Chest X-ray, PA view. Patient: 64 years old, sex M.
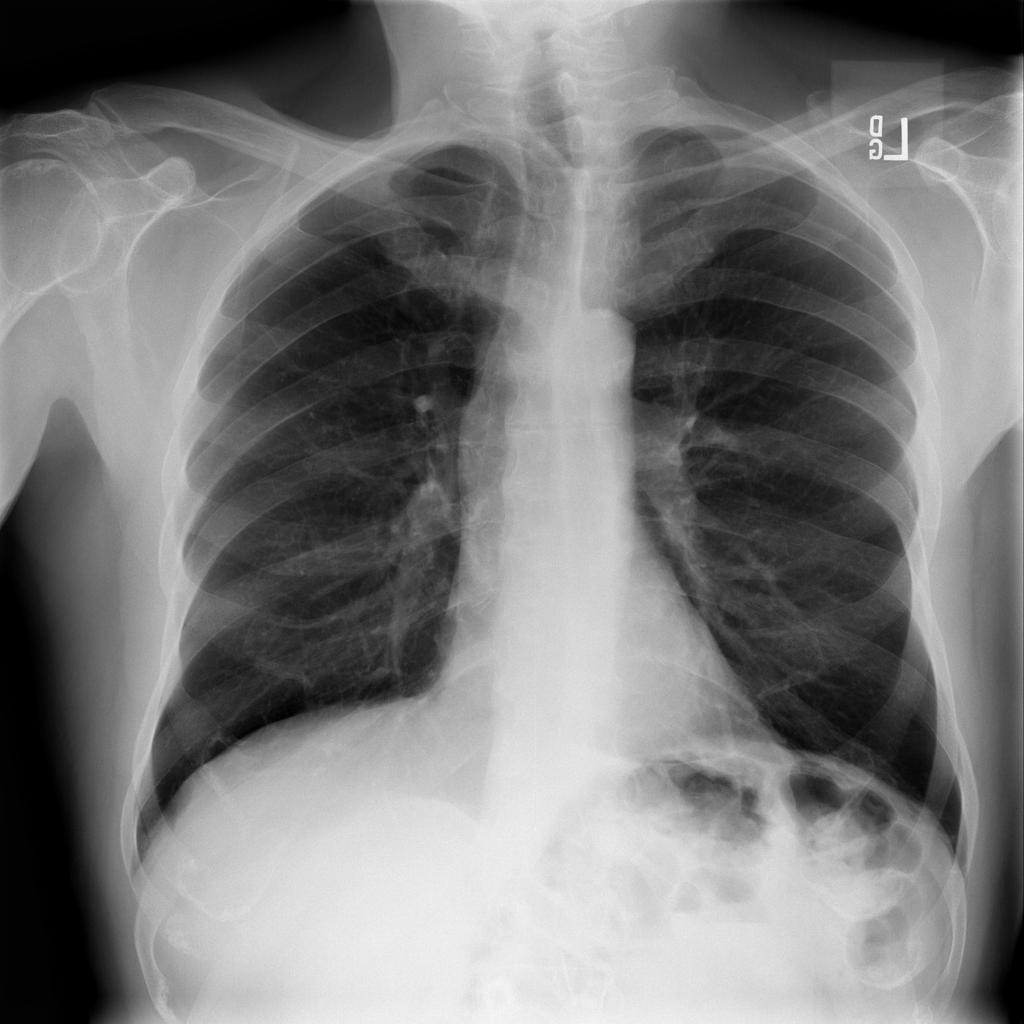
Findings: No Finding